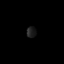
Tissue: lung
Cell type: Epithelial cells
Senescence score: 0.2111
Nuclear area (px): 101
Mean DAPI intensity: 31.287